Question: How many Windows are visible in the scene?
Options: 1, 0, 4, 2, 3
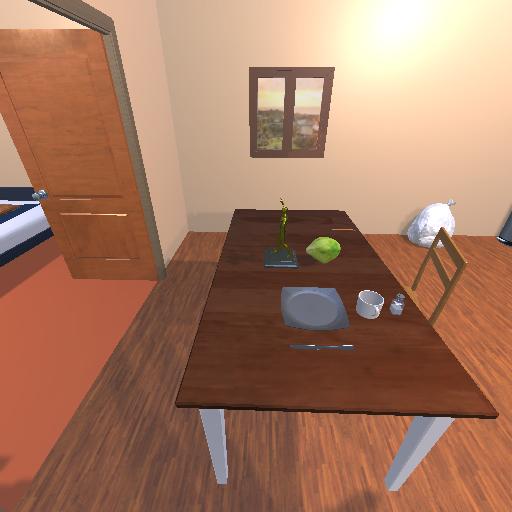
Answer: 1